Aerial crown-view tile of a tropical tree (Barro Colorado Island, Panama), acquired 20250217:
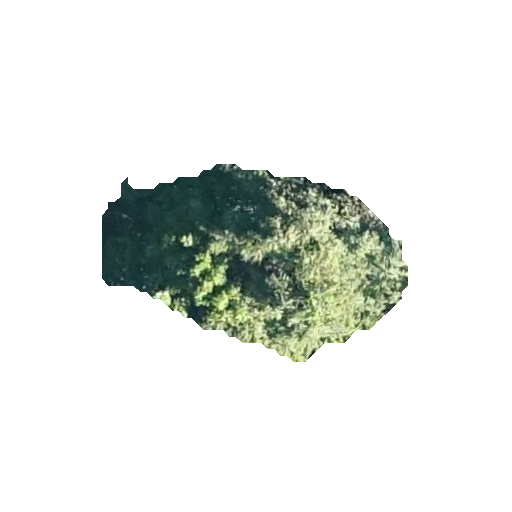
Species: Quararibea stenophylla
GBIF accepted scientific name: Quararibea stenophylla
Crown area: 60.677 m²